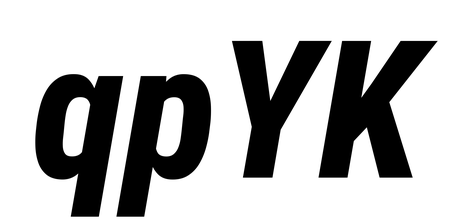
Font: Roboto-Italic_Condensed_ExtraBold_Italic